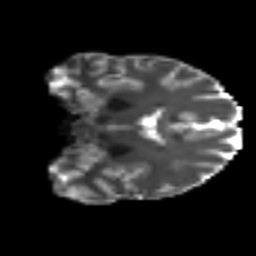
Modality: T2w
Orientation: coronal
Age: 23
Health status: ill
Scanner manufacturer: philips
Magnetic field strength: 3 T
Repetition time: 9 s
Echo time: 0.127 s